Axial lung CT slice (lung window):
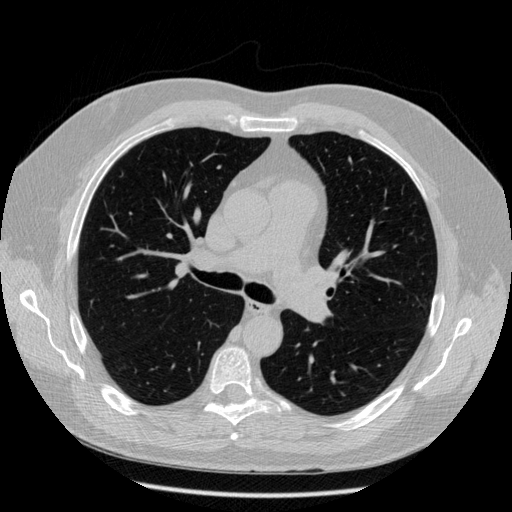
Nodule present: no